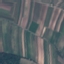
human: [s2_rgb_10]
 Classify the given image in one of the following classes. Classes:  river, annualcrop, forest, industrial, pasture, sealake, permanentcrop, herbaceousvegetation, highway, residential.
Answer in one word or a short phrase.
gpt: PermanentCrop